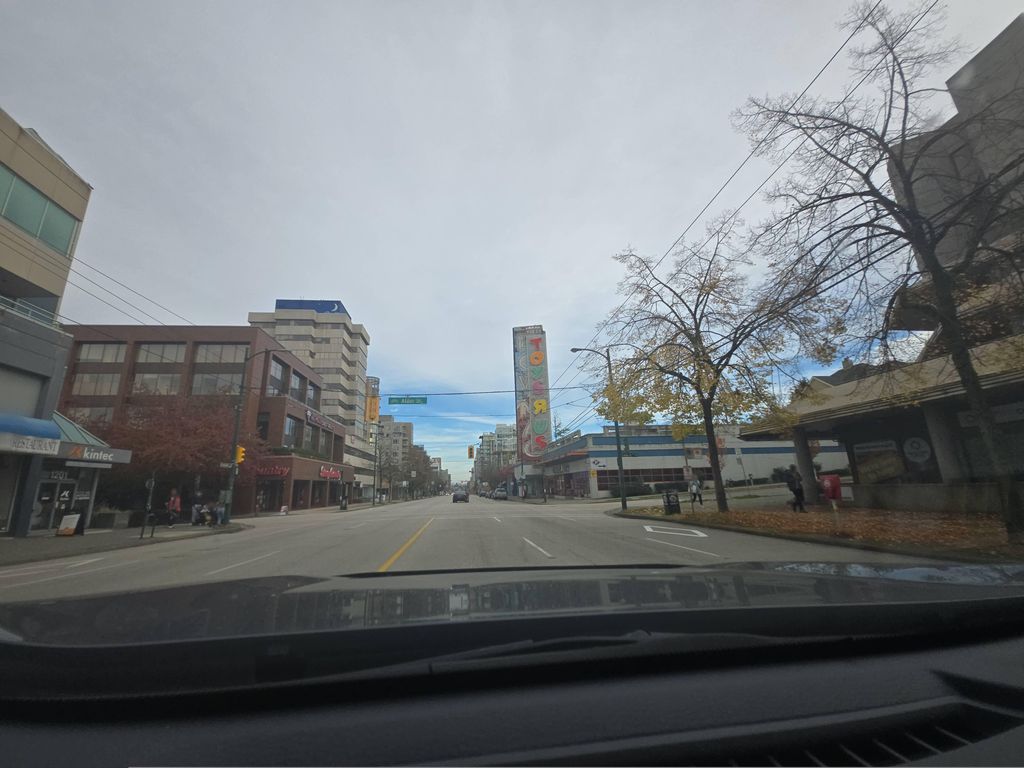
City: vancouver